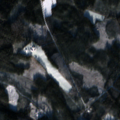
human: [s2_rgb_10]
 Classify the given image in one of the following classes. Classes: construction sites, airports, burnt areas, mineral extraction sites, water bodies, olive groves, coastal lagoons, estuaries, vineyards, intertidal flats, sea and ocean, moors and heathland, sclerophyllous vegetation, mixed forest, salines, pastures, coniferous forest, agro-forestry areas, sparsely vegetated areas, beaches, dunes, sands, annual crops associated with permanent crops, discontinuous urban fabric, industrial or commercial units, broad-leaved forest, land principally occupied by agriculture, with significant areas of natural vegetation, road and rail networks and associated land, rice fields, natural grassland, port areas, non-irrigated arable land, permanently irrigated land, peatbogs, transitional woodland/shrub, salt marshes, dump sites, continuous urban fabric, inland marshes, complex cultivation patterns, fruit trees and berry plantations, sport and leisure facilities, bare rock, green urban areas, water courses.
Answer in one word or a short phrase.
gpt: coniferous forest, mixed forest, transitional woodland/shrub